Field crop: maize
Growth stage: 2
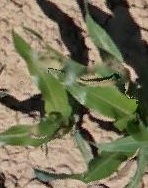
Species: maize